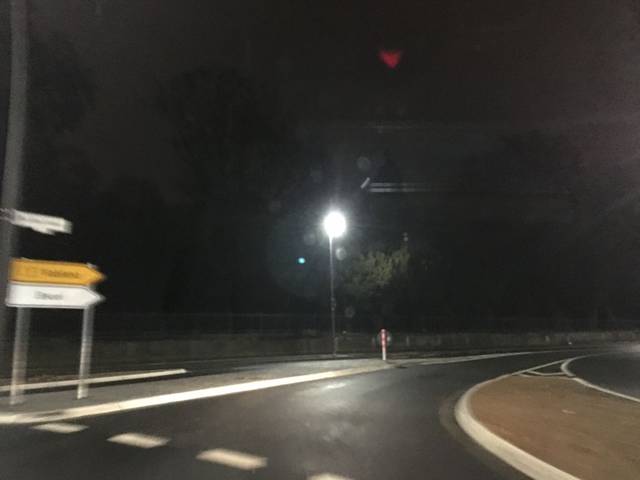
Region: Germany
Coordinates: 50.735, 7.09